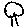
Label: tree